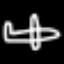
Label: airplane